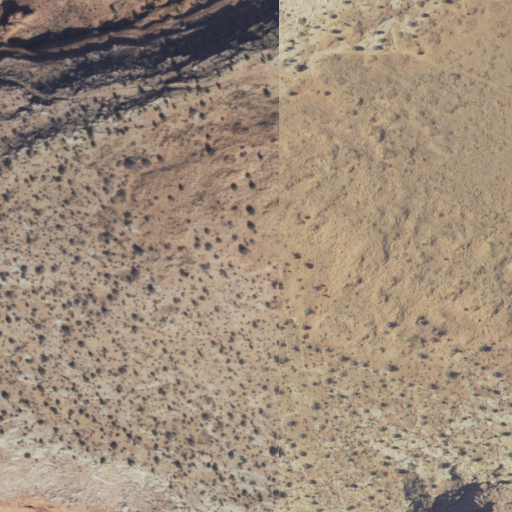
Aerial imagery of mountain in Arizona named Horse Mesa containing shrub and barren land